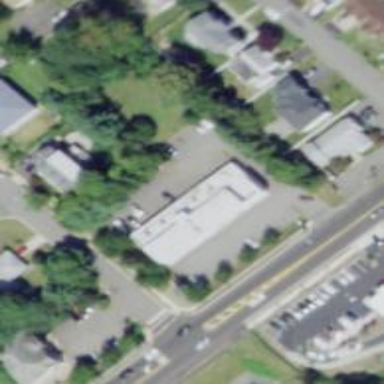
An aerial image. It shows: Pharmacy providing healthcare services.